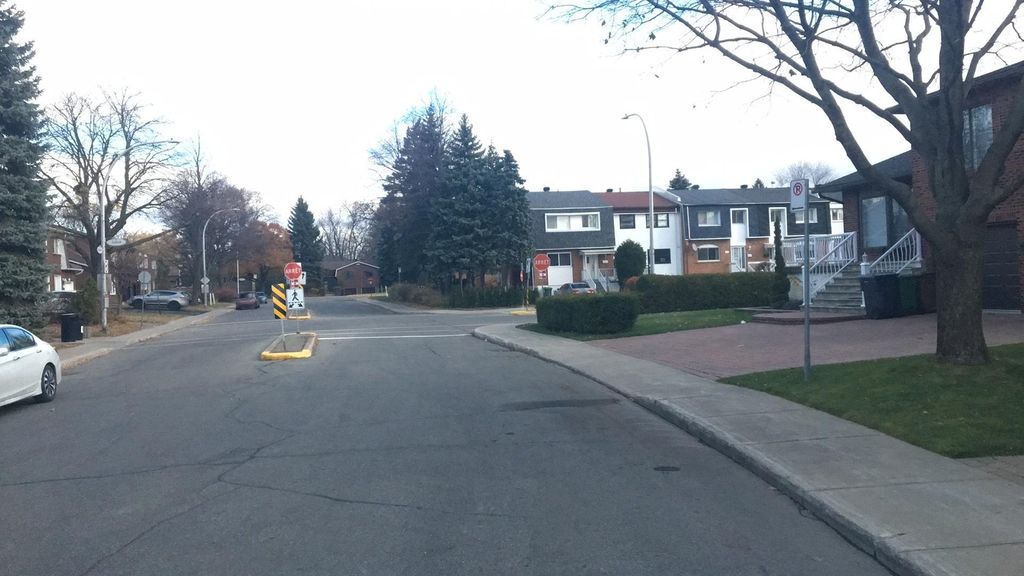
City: montreal